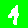
Digit: 4